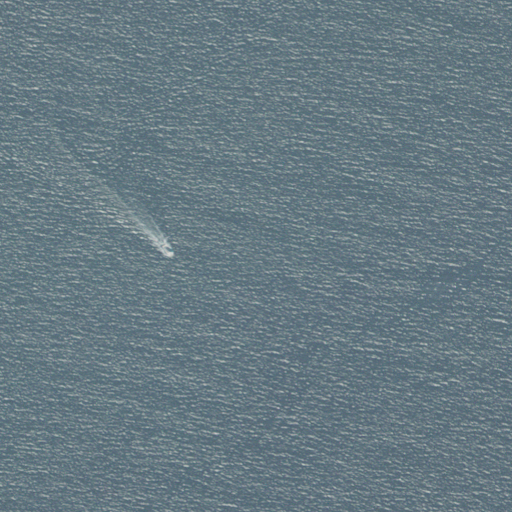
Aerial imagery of bar in Massachusetts named The Sandspit containing only open water